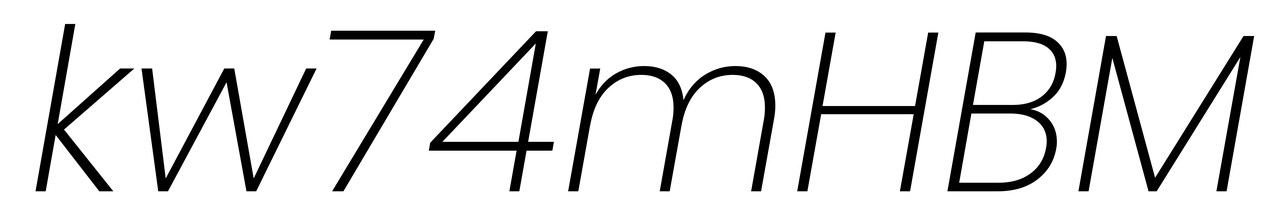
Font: Poppins-ExtraLightItalic